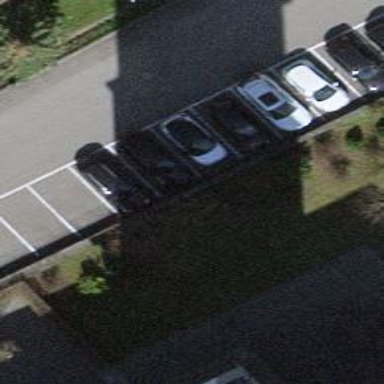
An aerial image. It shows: Parking area with surface.